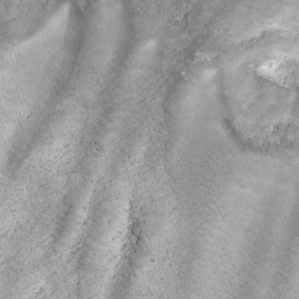
Label: non_frost